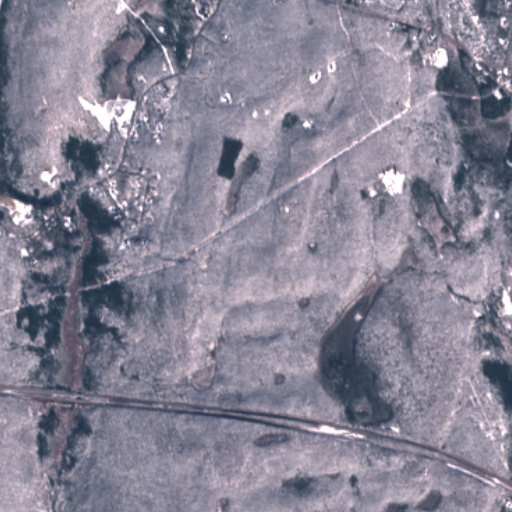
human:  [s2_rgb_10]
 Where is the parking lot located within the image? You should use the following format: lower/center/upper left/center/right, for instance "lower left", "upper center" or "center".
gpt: The parking lot is located in the center left of the image.
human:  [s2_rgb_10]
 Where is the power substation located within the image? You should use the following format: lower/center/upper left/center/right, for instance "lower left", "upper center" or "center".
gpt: The power substation is located in the upper right of the image.
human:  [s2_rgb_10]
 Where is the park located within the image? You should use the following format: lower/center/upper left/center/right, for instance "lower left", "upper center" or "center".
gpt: There is no park in the image.